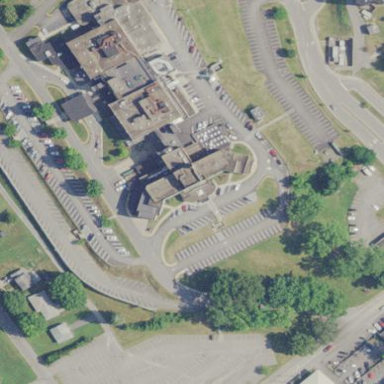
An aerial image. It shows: Healthcare facility identified as hospital.